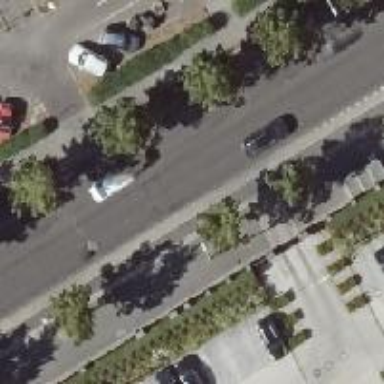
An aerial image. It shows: Secondary road with asphalt surface. There are sidewalks on both sides and track cycleway on the left.